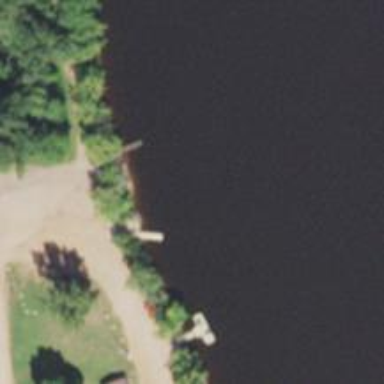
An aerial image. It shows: Slipway on leisure land.